Interaction volume radius: 10 \u00c5
Interaction volume height: 20 \u00c5
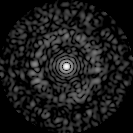
Disorder parameter: 0.8367